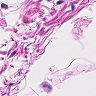
Metastatic tissue present: no